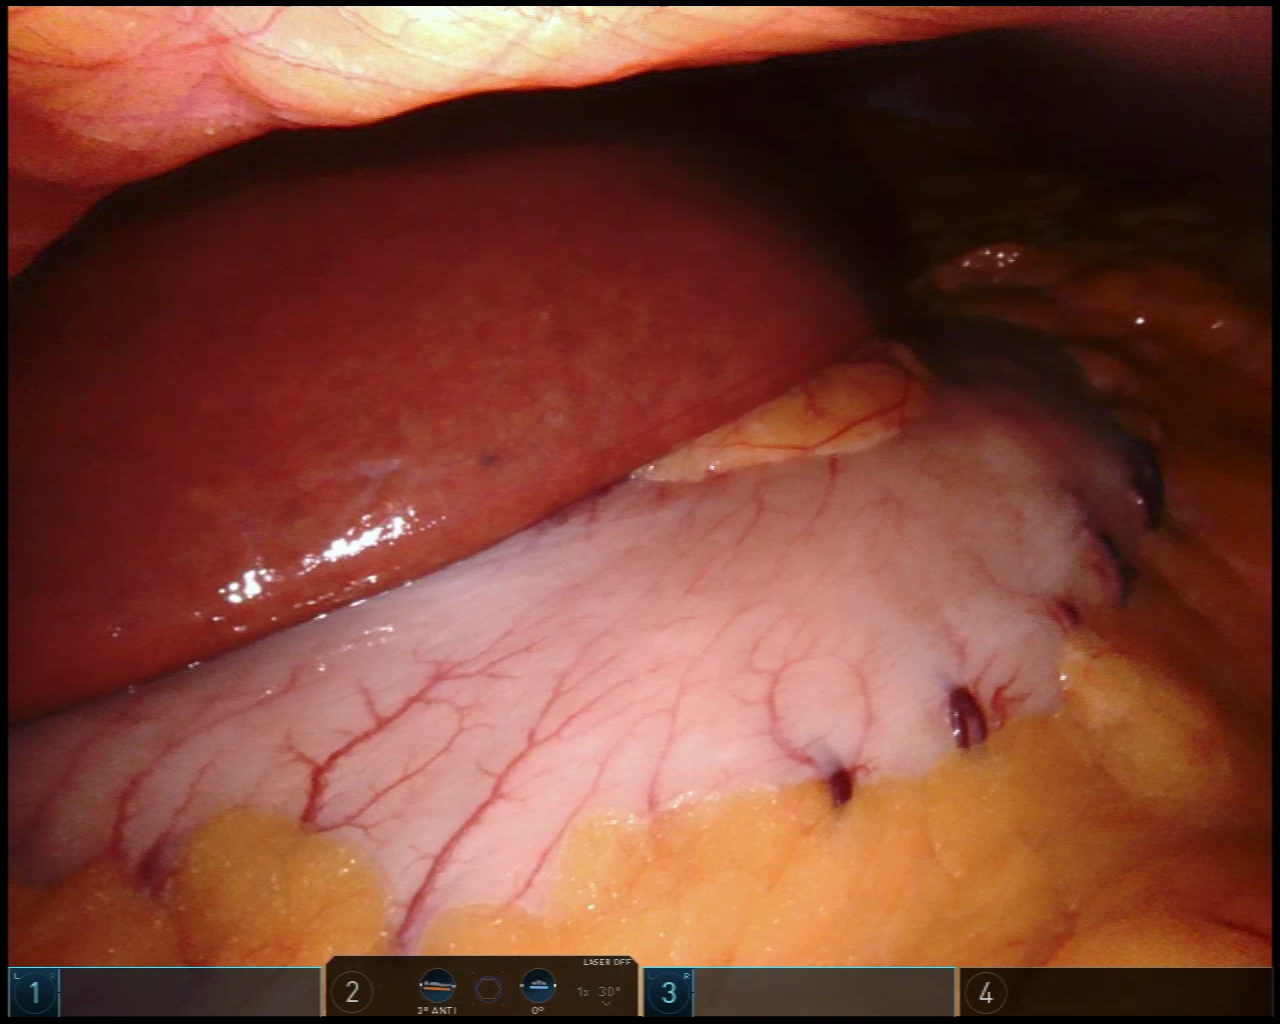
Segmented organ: liver
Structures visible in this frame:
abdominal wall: yes
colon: no
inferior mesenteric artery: no
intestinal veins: no
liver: yes
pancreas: no
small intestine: no
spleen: no
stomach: yes
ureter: no
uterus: no
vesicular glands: no